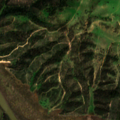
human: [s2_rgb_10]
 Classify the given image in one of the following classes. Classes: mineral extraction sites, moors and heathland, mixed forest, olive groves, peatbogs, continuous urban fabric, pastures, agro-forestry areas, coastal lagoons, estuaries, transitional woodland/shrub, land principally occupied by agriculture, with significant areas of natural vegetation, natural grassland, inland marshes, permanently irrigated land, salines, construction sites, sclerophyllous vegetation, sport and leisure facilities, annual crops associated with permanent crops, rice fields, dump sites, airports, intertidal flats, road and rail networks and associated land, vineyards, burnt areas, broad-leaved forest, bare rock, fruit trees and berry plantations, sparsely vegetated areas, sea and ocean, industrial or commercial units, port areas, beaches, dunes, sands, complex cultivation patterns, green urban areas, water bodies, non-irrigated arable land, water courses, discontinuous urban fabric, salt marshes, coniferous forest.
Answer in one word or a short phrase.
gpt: pastures, broad-leaved forest, inland marshes, water courses